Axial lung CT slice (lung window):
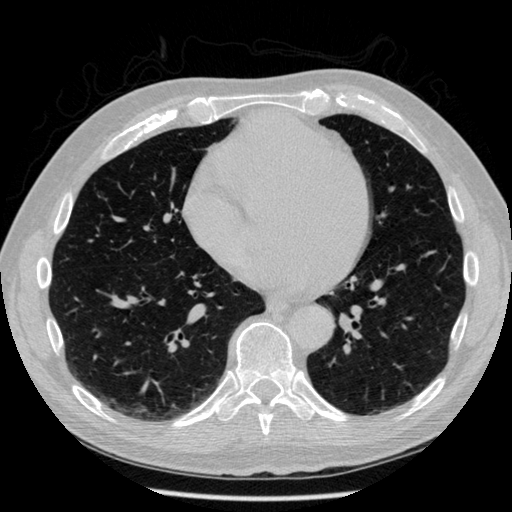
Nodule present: no